Field crop: maize
Growth stage: 2
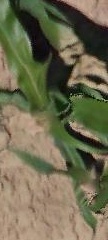
Species: maize